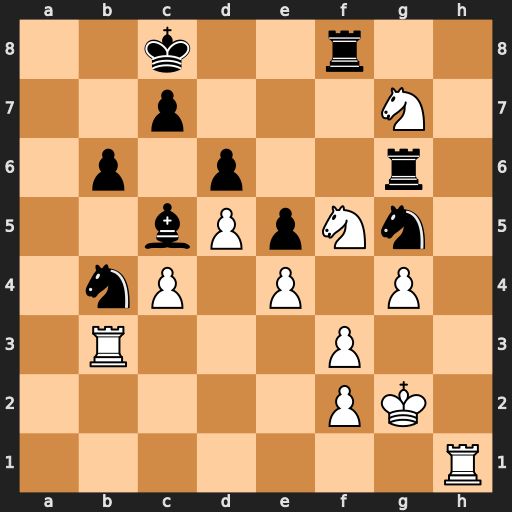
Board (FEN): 2k2r2/2p3N1/1p1p2r1/2bPpNn1/1nP1P1P1/1R3P2/5PK1/7R
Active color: w
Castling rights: -
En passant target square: -
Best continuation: Ne7+ Kb7 Nxg6